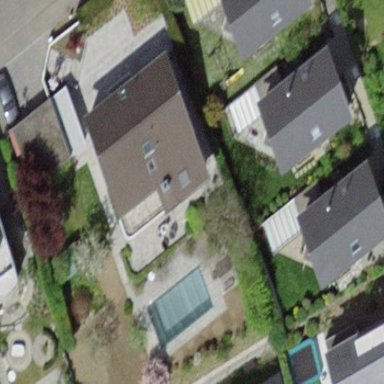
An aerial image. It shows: Garden area designated for leisure land.